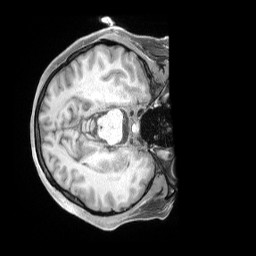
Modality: T1w
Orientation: axial
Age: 36
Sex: female
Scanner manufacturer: siemens
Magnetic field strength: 3 T
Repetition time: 2 s
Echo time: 0.00211 s